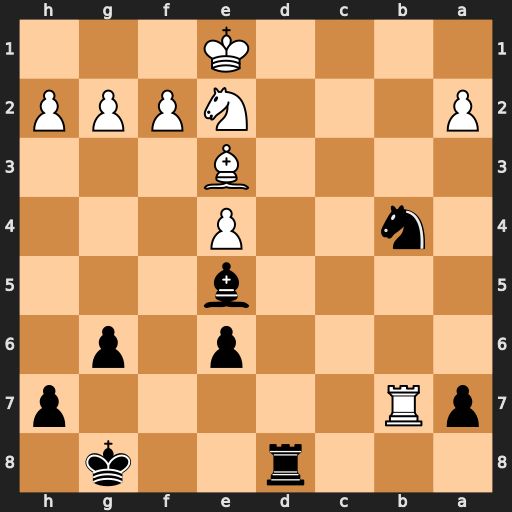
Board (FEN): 3r2k1/pR5p/4p1p1/4b3/1n2P3/4B3/P3NPPP/4K3
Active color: b
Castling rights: -
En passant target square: -
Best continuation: Nc2+ Kf1 Rd1#